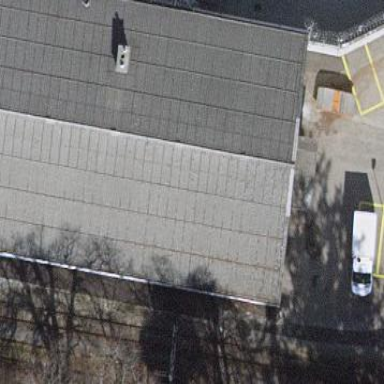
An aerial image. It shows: Industrial building with gabled roof.